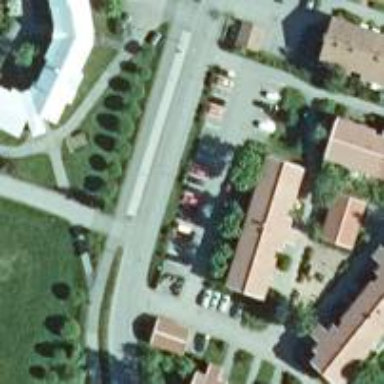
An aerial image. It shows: Tertiary road with asphalt surface.